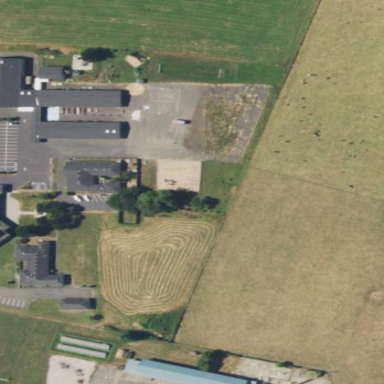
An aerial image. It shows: School.